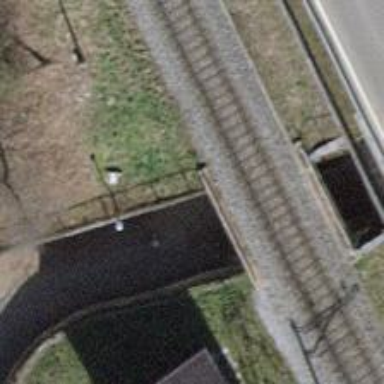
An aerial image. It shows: Railway bridge with electrified tracks and single rail.